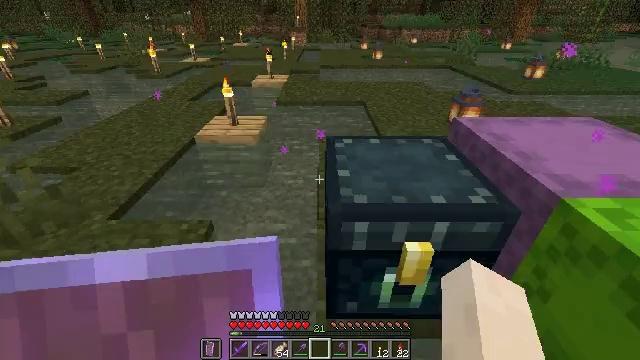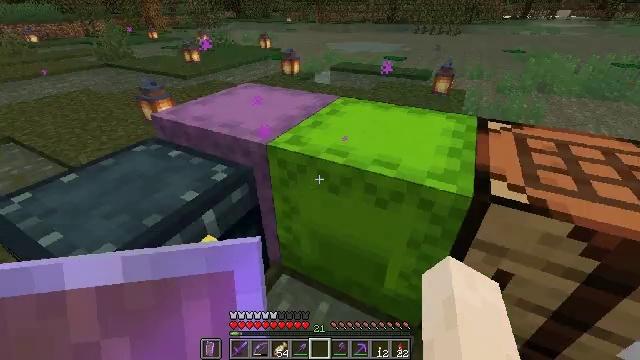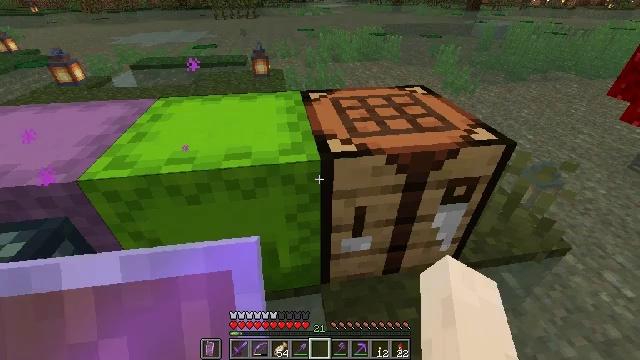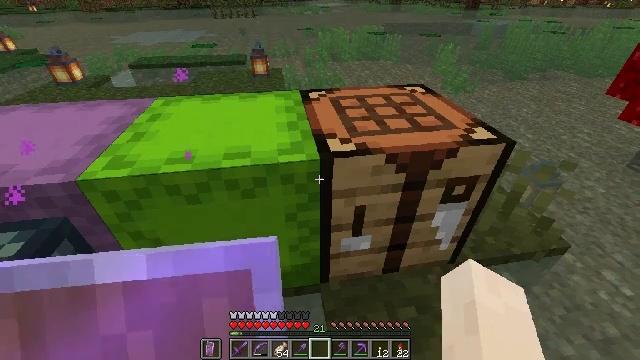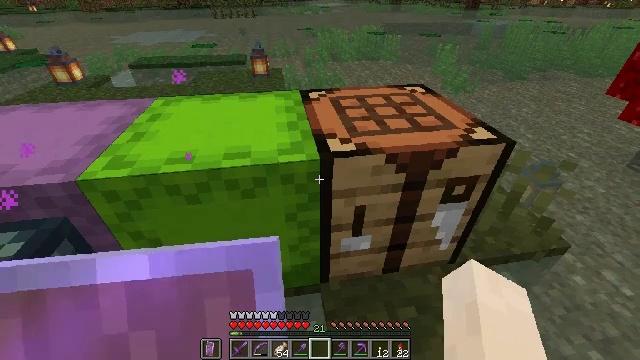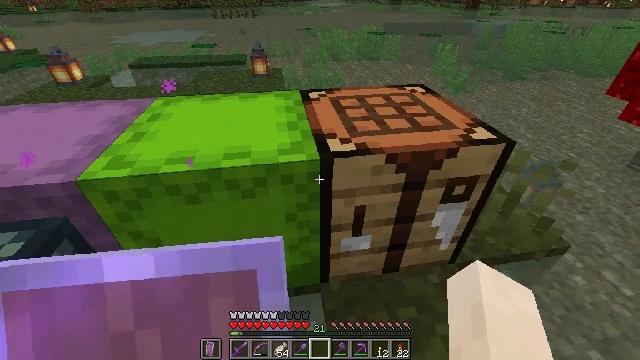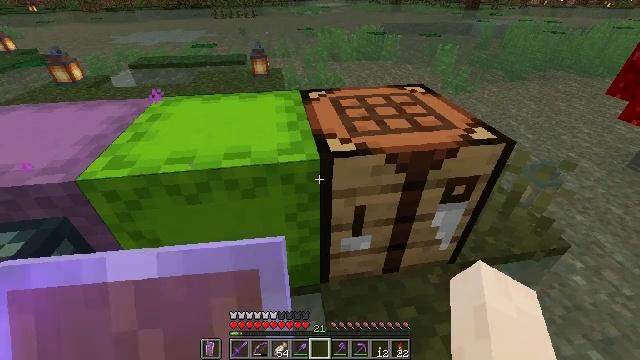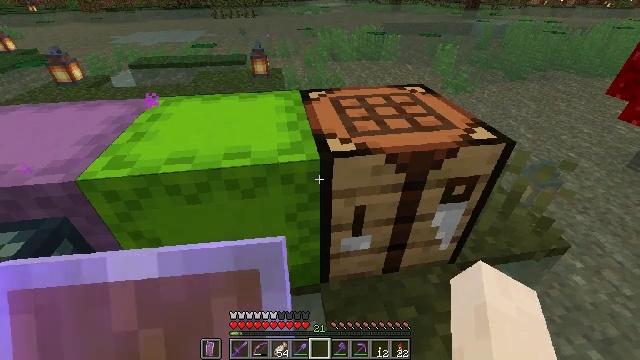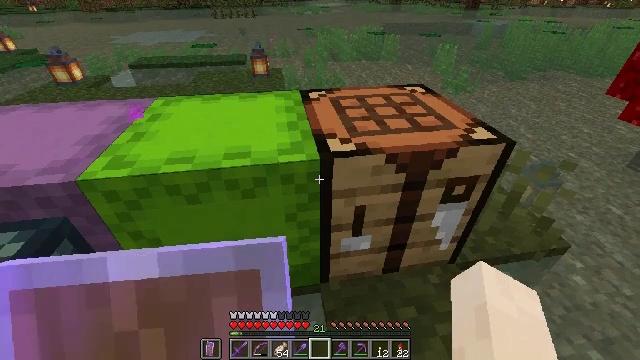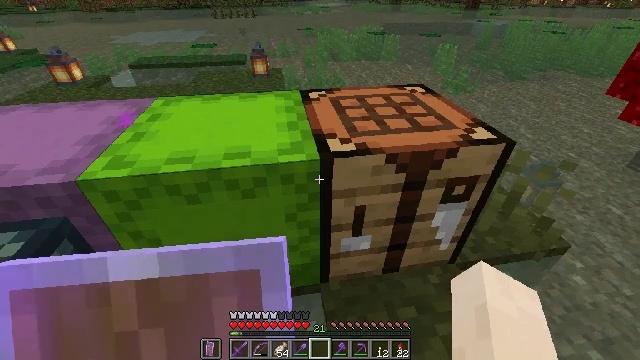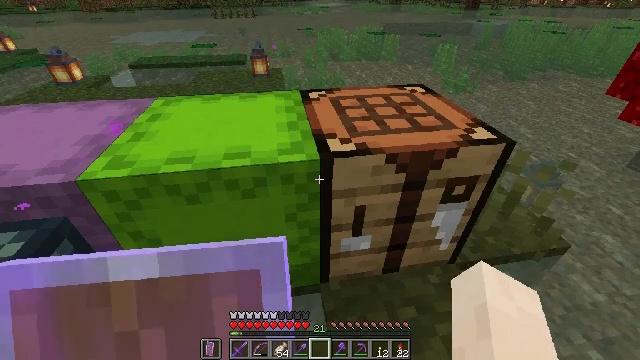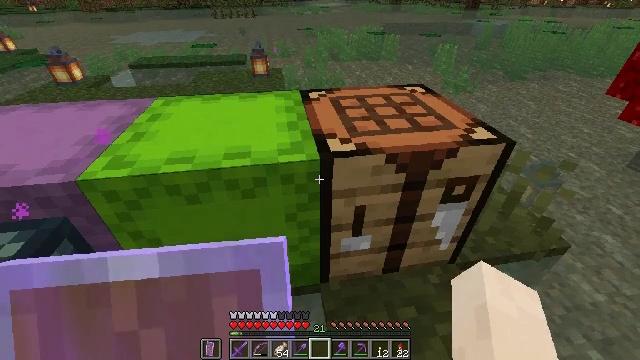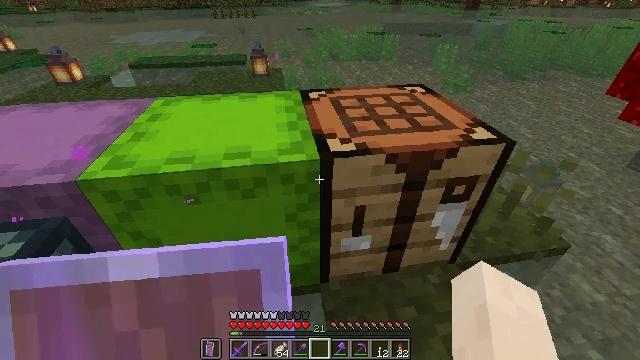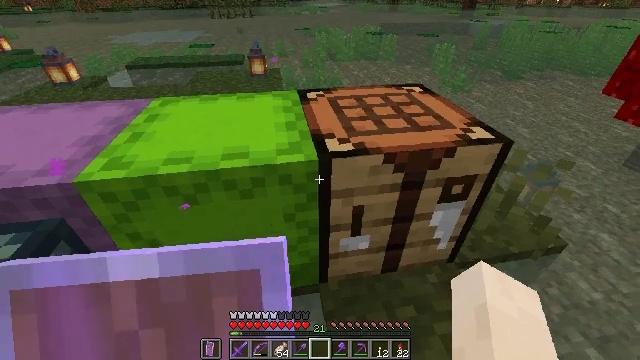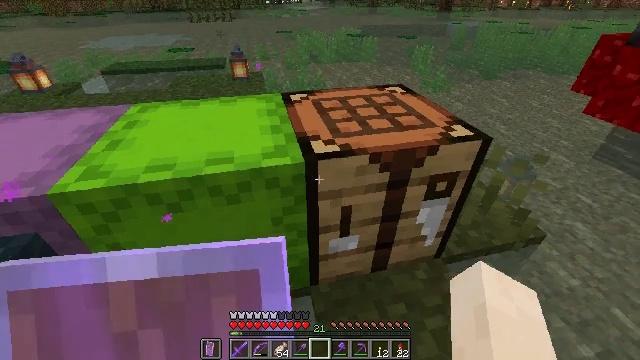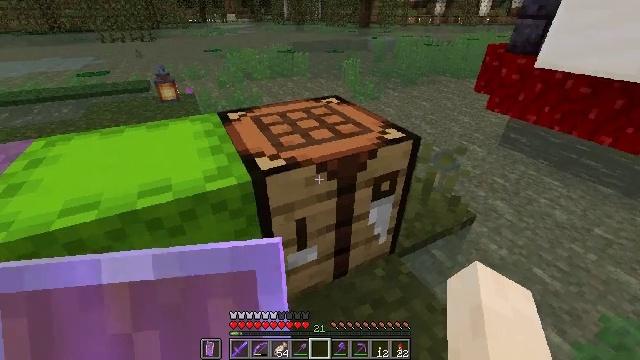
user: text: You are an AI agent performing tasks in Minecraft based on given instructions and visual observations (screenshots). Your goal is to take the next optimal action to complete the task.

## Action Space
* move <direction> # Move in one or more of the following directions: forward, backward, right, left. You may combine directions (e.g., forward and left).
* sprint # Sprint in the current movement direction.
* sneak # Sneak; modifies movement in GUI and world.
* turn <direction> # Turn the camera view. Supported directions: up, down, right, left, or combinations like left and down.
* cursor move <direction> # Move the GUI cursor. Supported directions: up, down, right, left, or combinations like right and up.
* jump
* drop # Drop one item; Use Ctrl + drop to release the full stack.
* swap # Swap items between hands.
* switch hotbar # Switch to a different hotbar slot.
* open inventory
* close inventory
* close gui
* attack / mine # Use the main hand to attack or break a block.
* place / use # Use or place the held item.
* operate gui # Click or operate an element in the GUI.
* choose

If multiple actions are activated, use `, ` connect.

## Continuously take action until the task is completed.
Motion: motion action
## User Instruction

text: Get the crafting table into the inventory.
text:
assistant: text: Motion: turn right and down
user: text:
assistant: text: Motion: turn right and down
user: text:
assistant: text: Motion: no_op
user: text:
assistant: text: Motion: no_op
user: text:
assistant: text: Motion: no_op
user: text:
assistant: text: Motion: no_op
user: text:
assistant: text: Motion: no_op
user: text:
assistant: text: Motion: no_op
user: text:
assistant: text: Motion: no_op
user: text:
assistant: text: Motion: no_op
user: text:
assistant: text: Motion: no_op
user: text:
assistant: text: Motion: no_op
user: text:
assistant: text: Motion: no_op
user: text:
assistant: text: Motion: turn right
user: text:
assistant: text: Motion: turn right and up
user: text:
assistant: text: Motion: turn right
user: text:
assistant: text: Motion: no_op
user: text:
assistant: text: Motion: use / place
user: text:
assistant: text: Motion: use / place
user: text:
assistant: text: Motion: use / place
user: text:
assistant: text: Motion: no_op
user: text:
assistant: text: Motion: no_op
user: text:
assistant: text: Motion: no_op
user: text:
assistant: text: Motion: no_op
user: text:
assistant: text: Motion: no_op
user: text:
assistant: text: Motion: no_op
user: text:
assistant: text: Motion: no_op
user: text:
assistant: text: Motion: no_op
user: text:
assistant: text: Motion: no_op
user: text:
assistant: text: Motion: no_op